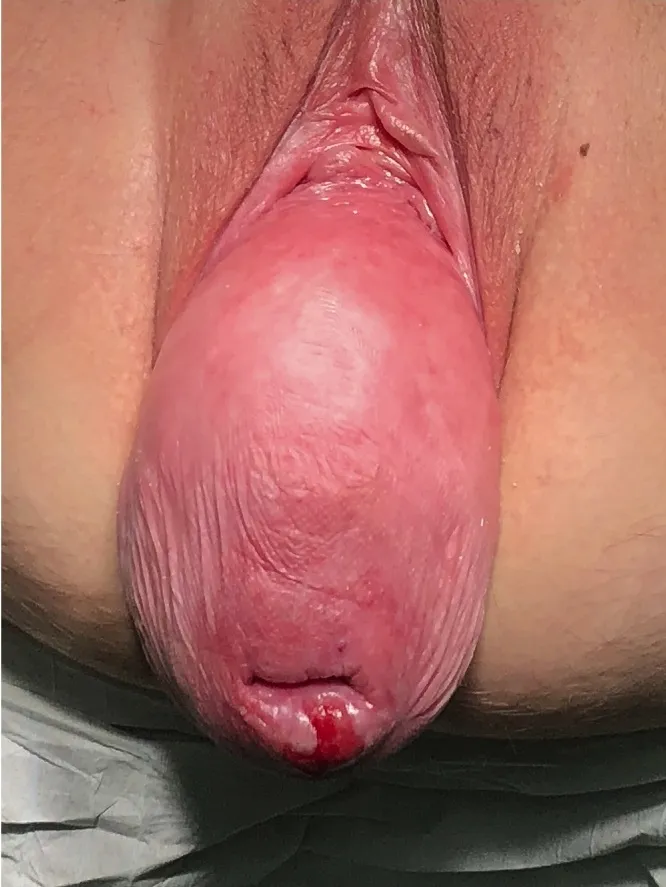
Prolaps POP-Q 4 - preoperative consideration.
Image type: medical_photograph (other_medical_photograph)